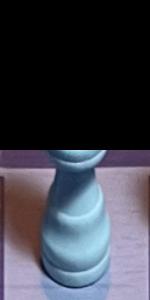
Label: Queen_White